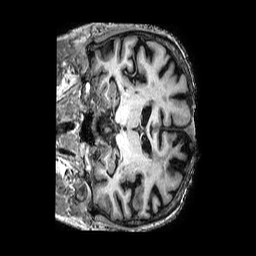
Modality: T1w
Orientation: coronal
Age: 62
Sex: male
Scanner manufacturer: philips
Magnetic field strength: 3 T
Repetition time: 0.006746 s
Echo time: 0.003054 s